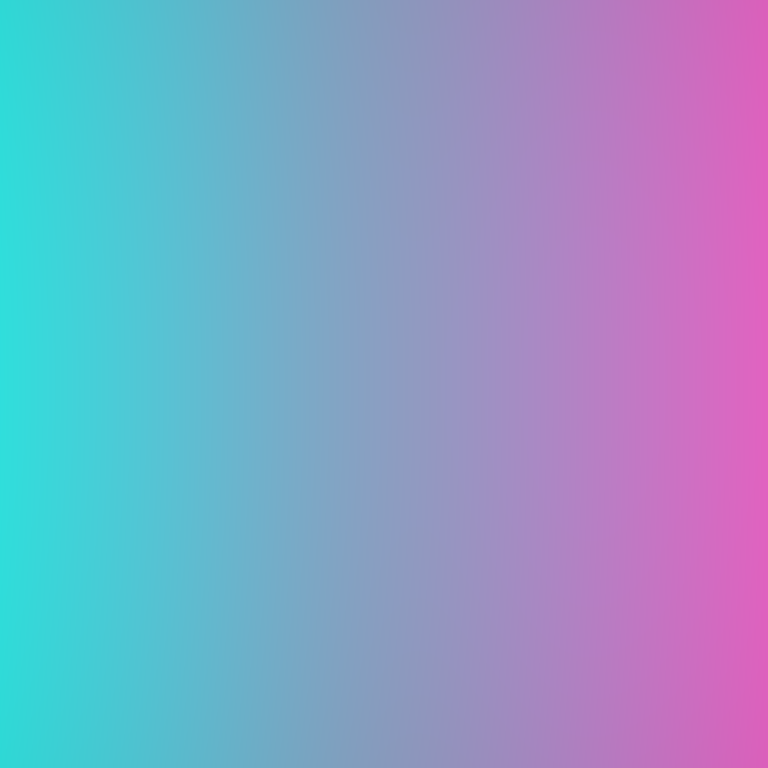
Abstract light effect, smooth gradient from teal to pink, calm atmosphere, soft glow, no room, no furniture, no objects.